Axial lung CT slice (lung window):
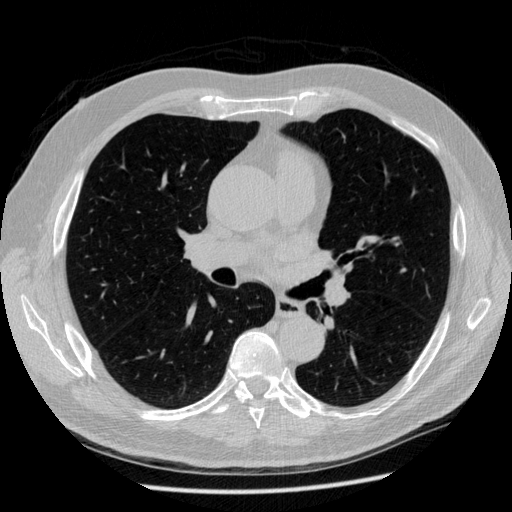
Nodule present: no